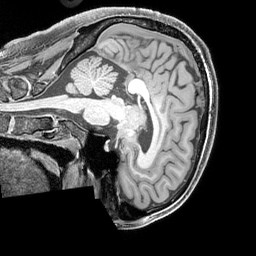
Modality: T1w
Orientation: sagittal
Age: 36
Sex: male
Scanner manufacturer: siemens
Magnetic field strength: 3 T
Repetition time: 2.3 s
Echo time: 0.00226 s